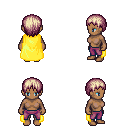
a pixel art fantasy rpg character, female body template, human, dark skin, yellow cape, magenta pants, white blonde plain hairstyle, four views (front, back, left, right), 2x2 character sprite sheet, small pixel art, hard edges, no anti-aliasing